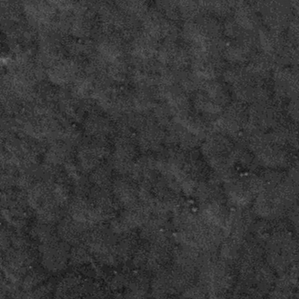
Label: frost